Question: I would want to code a box in HTML like the one I have added in the picture with the blue box cut at the top right corner.

I would like to know if I can do this or if this has to be taken as an image.
Kindly do let me know.
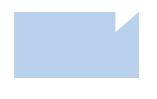
Answer: You can make it with css:
<URL>
'''
<!DOCTYPE html>
<html lang="en">
<head>
<meta charset="utf-8" />
<title>Hello</title>
<style>
body{
margin: 20px;
}
.box:after {
content: "";
position: absolute;
top: 0px;
right: 0px;
border-width: 20px 20px 0 0;
border-style: solid;
border-color: #fff transparent;
display: block;
width: 0;
}
.box {
color: #fff;
background-color: #bbd0ed;
position: relative;
height: 80px;
width: 150px;
padding: 10px;
}
</style>
</head>
<body>
<p class="box">
Hello!
</p>
</body>
</html>
'''
gl hf